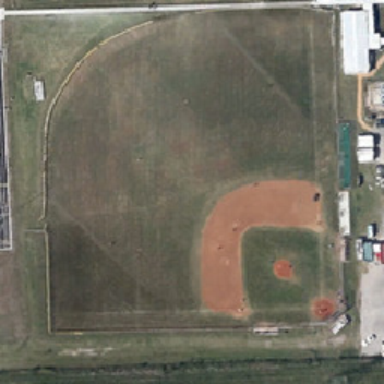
There is a baseball field bext to a black road with white lane markings .